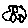
Label: car